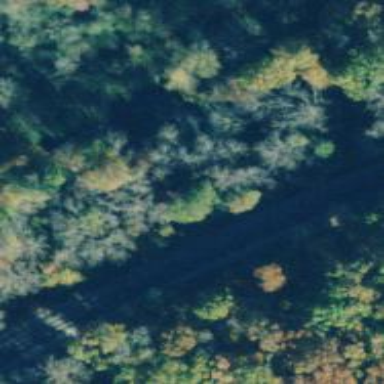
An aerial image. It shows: Railway track.